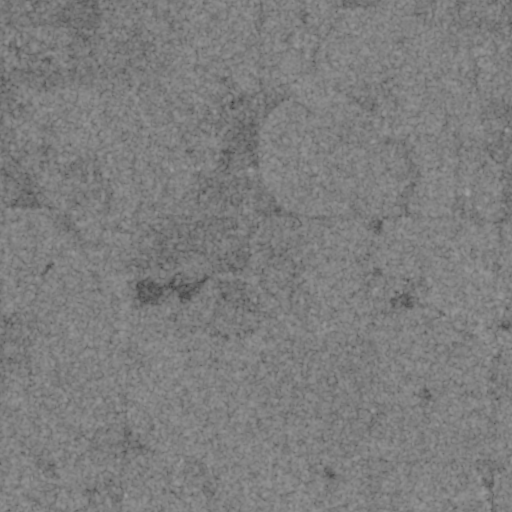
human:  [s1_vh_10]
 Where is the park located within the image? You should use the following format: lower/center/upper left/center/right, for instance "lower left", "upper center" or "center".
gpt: The park is located in the center of the image.
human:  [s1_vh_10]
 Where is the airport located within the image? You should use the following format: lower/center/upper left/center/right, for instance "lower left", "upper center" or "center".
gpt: There is no airport in the image.

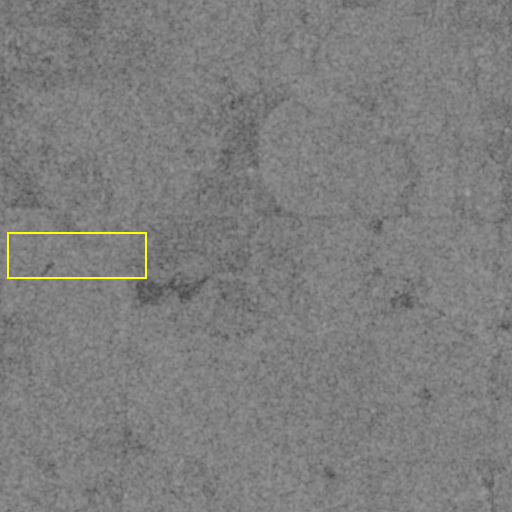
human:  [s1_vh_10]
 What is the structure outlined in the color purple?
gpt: There is no purple outline.
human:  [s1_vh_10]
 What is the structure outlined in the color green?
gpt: There is no structure outlined in green.